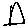
Label: triangle